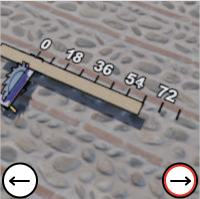
Task: length
Answer: 63
First scale value: 18.0